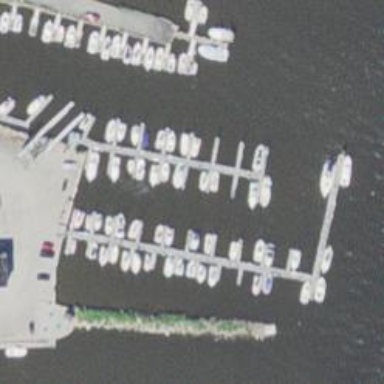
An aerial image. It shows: Man-made pier.